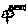
Label: flower